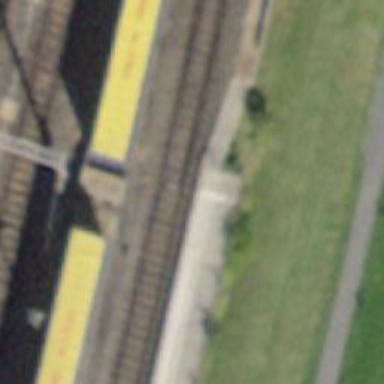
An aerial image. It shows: Railway switch.